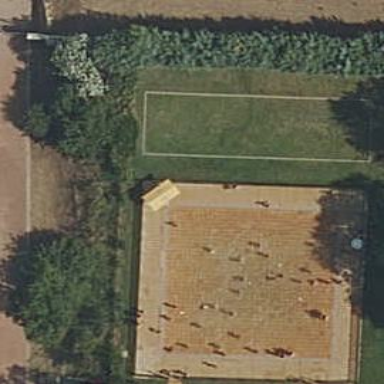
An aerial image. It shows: Outdoor swimming pool on leisure land.